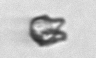
Label: detritus_transparent